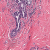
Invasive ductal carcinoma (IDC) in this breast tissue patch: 0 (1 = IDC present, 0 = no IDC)